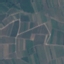
Land use / land cover: PermanentCrop